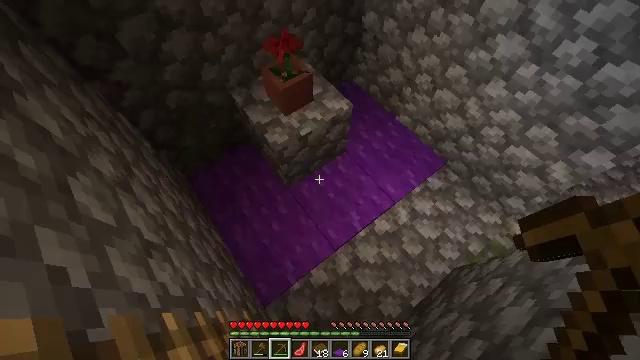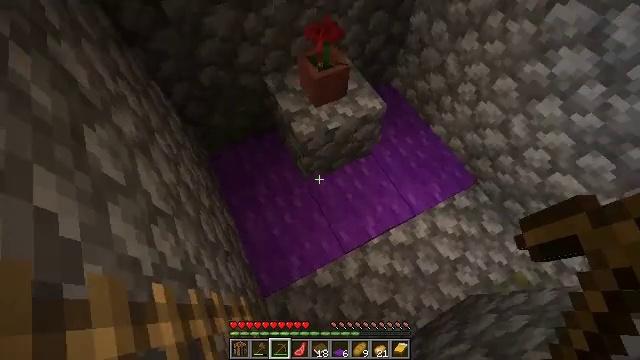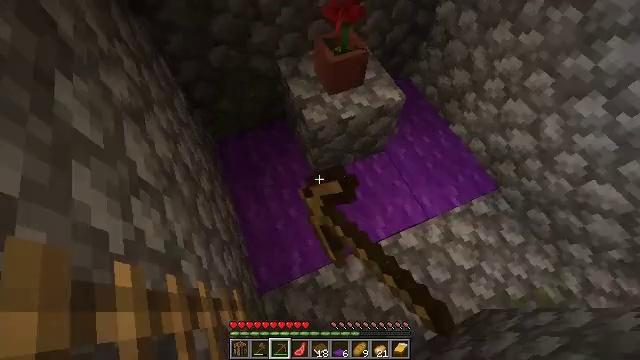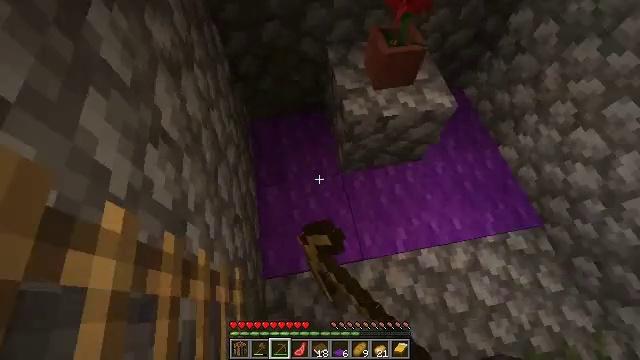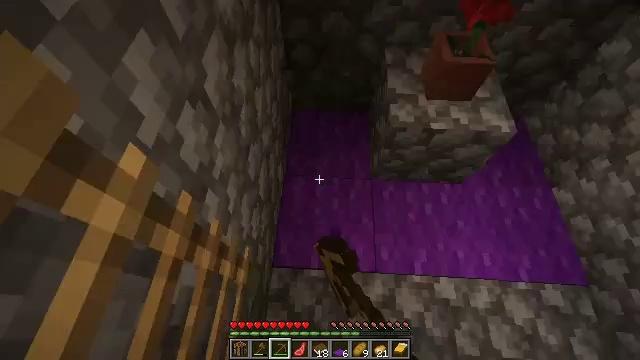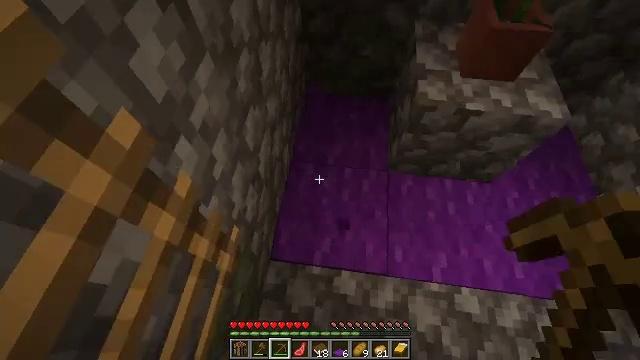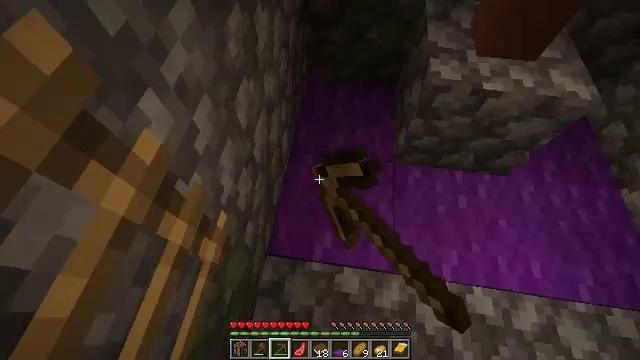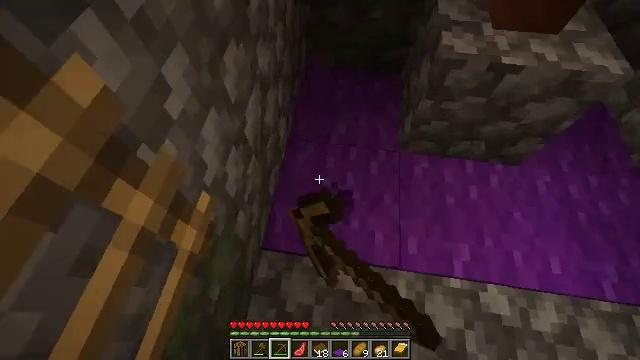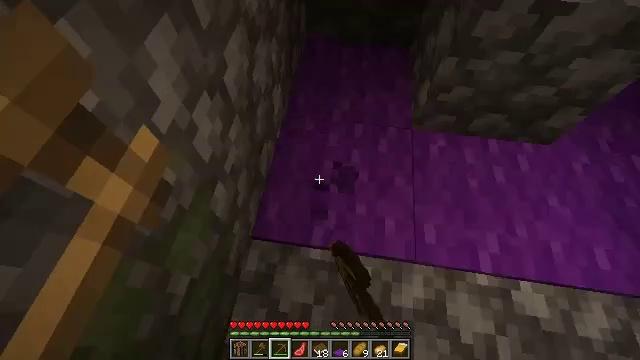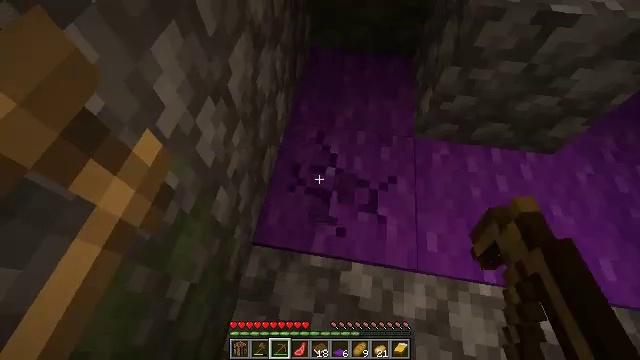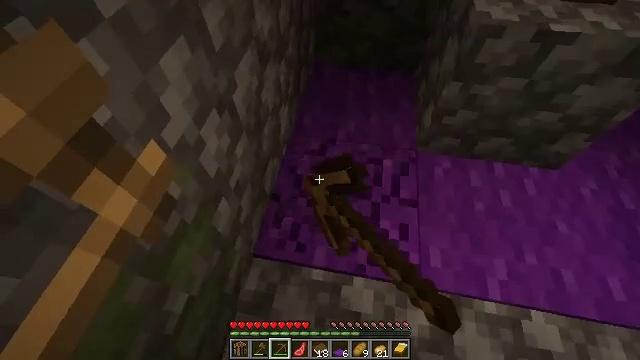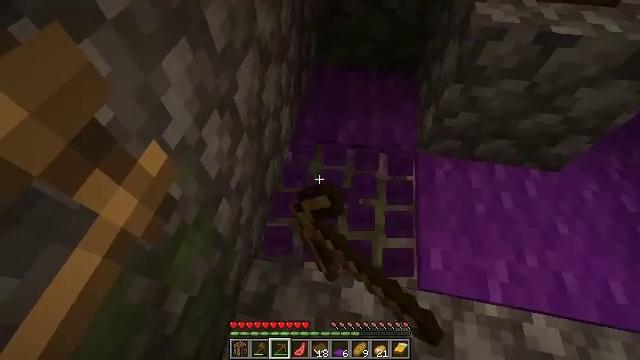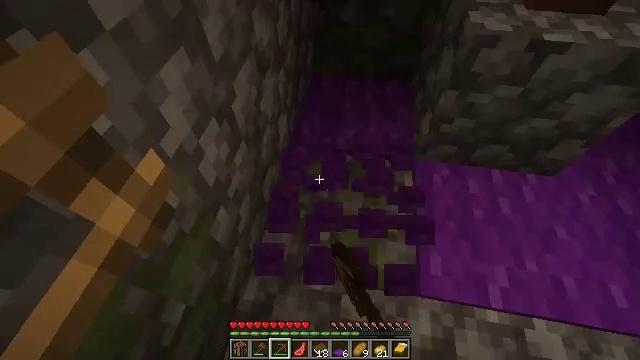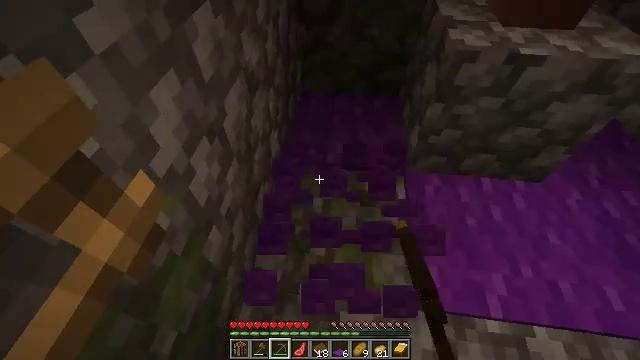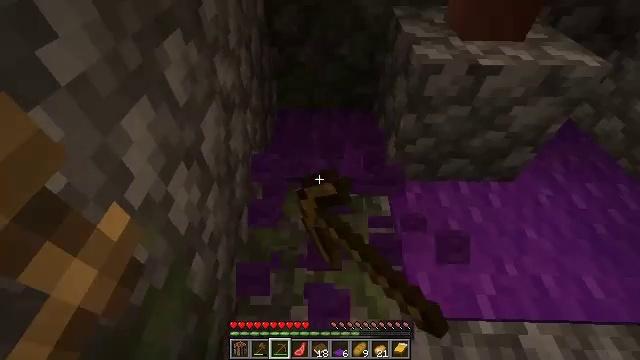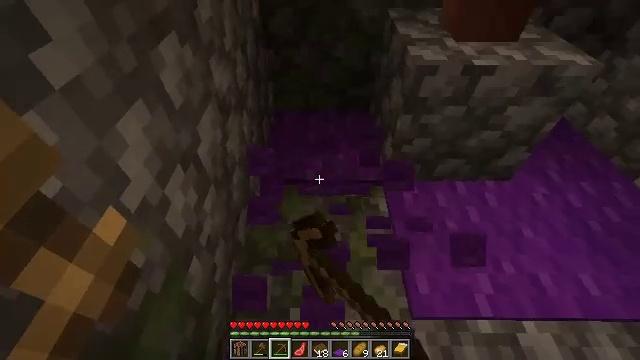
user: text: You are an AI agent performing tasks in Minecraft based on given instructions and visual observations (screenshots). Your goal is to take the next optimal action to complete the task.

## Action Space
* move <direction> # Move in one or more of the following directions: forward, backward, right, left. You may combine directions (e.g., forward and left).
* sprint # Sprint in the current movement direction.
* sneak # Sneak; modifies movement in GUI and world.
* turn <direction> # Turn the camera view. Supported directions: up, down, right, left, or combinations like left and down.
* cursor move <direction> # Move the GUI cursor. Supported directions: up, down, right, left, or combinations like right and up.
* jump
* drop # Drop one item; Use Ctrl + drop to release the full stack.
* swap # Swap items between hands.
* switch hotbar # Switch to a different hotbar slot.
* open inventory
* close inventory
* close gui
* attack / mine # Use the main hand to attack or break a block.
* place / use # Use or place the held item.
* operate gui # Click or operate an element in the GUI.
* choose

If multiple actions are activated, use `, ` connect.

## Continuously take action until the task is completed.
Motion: motion action
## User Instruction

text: Pick up the purple carpet from the ground.
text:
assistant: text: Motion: turn left, attack / mine
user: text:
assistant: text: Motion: turn left, attack / mine
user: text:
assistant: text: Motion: turn left, attack / mine
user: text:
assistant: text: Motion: turn left, attack / mine
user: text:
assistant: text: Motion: turn left, attack / mine
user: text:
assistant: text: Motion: attack / mine
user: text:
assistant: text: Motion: attack / mine
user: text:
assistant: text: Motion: attack / mine
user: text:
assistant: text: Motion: turn up, attack / mine
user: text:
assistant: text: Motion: turn up, attack / mine
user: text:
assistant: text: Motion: attack / mine
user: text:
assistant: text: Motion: turn up, attack / mine
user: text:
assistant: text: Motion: turn right and up, attack / mine
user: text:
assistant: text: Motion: turn right and up, attack / mine
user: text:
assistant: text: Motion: move left, attack / mine
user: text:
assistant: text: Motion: move forward and move left, attack / mine
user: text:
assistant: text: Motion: move forward and move left, attack / mine
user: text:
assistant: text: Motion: move forward and move left, turn right and down, attack / mine
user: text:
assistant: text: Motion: move forward, turn right and down, attack / mine
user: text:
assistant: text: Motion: turn right and down, attack / mine
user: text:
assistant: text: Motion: attack / mine
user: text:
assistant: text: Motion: turn right, attack / mine
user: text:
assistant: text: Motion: attack / mine
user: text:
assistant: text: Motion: attack / mine
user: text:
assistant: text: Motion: attack / mine